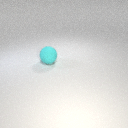
large cyan rubber sphere